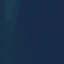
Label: SeaLake